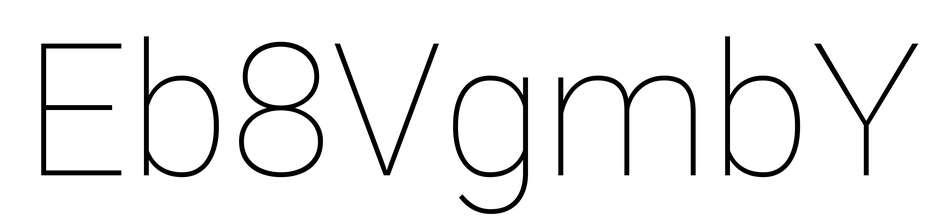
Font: Roboto_Thin